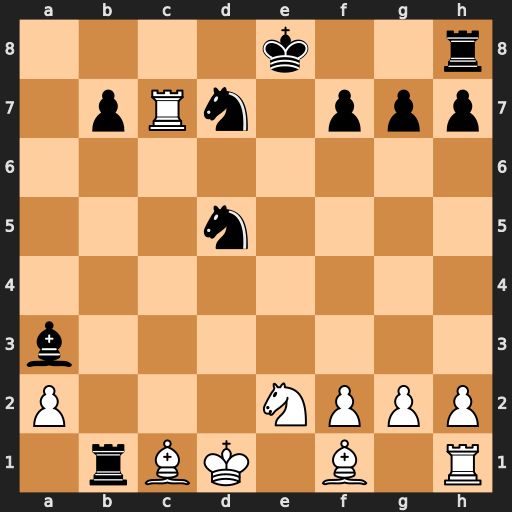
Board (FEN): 4k2r/1pRn1ppp/8/3n4/8/b7/P3NPPP/1rBK1B1R
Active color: w
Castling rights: k
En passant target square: -
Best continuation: Rc8+ Ke7 Rxh8